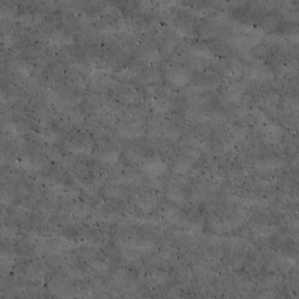
Label: non_frost